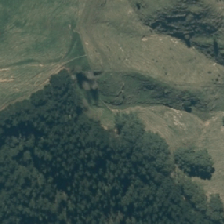
Land cover: deciduous_hardwood